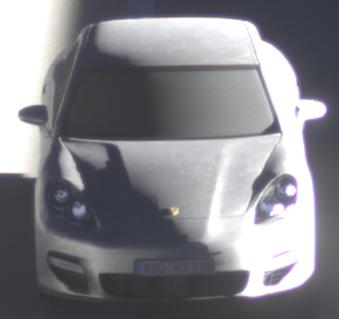
Make: Porsche
Model: Panamera
Detailed model: Panamera (970)
Model produced from: 2010/05
Model produced until: 2013/04
Doors: 5
Color: white
Road condition: dry road
Daytime: sunrise or sunset
Contrast: high contrast